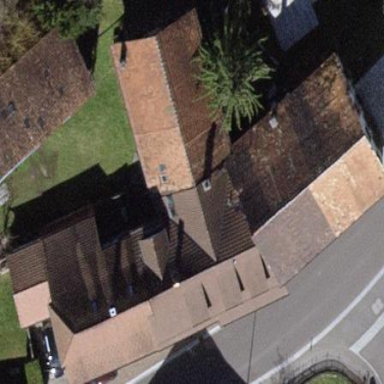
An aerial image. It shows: Half-hipped roof house.